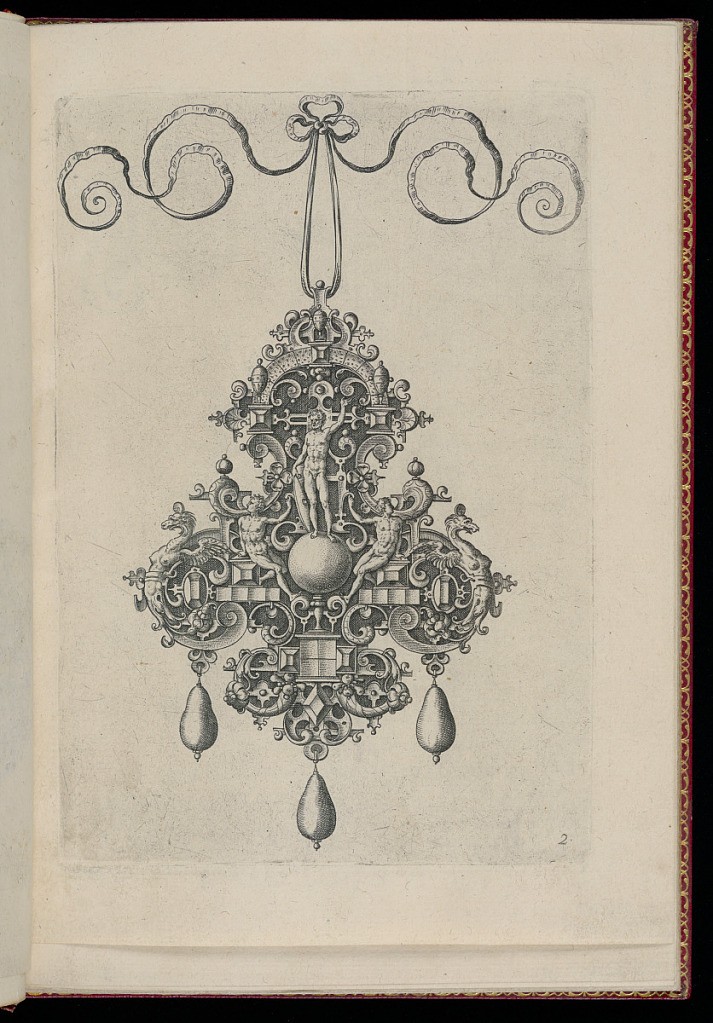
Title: Pendant Design
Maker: Hans Collaert the Elder, Flemish, ca. 1530 - 1581
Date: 1581
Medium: Engraving on paper
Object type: Print
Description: A pendant suspended from a ribbon with a bow knot. Strapwork forms a fleur-de-lys cartouche with three drop pearls. At center is a nude figure standing on a sphere, flanked by two seated nudes. The plate is numbered.